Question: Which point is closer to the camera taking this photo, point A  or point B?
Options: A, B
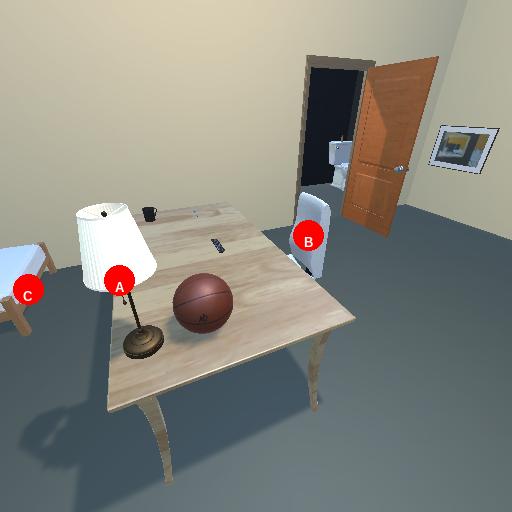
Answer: A